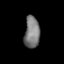
Tissue: prostate
Cell type: T cells
Senescence score: 0.283
Nuclear area (px): 477
Mean DAPI intensity: 121.818